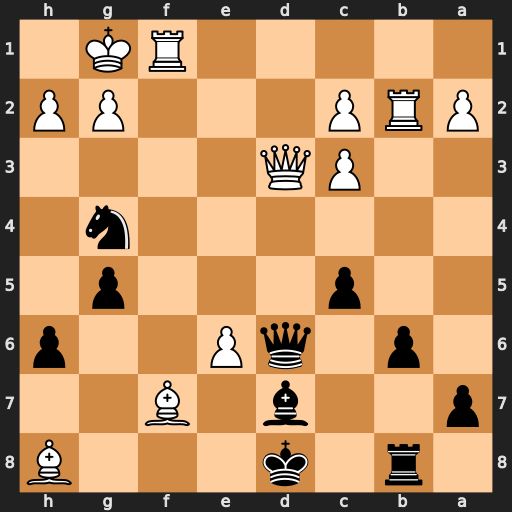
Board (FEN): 1r1k3B/p2b1B2/1p1qP2p/2p3p1/6n1/2PQ4/PRP3PP/5RK1
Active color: b
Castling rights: -
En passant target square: -
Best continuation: Qxh2#